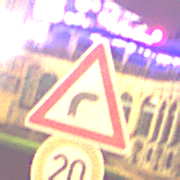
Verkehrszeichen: KurveRechts
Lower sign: Geschwindigkeit20
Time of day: Night
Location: Outdoor (Urban)
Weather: Overcast
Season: NotSpecified
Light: Artificial